Field crop: tomato
Growth stage: 1
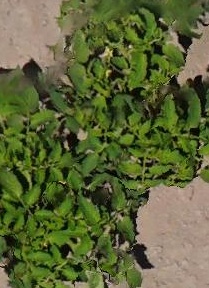
Species: tomato